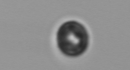
Label: Thalassiosira